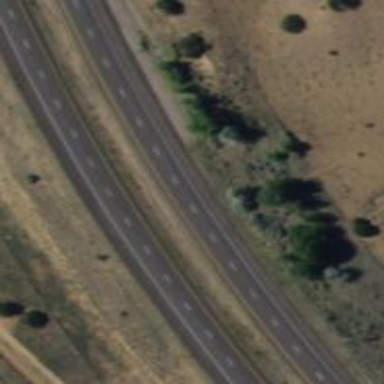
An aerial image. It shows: Trunk highway with expressway features.